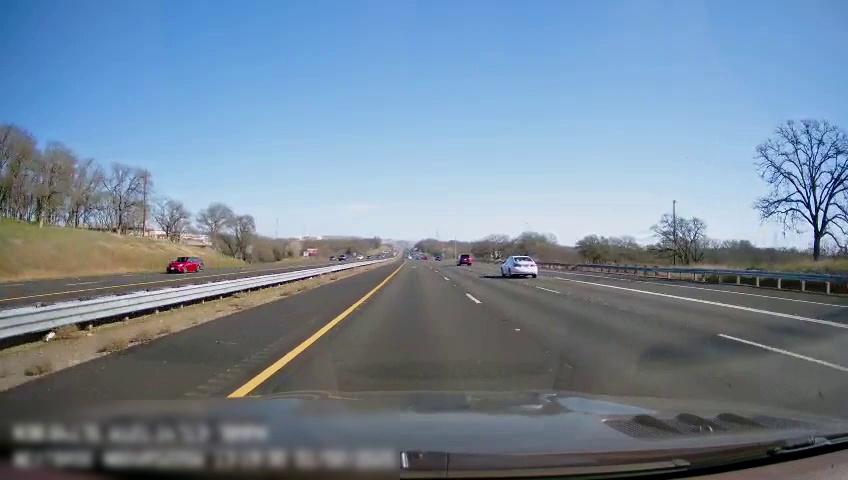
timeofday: Day
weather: Sunny
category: Drivable Space
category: Drivable Space
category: Vehicles | SUV
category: Vehicles | Car
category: Vehicles | Car
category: Vehicles | Car
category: Lanes | Opposite Lane
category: Lanes | Opposite Lane
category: Lanes | Current Lane
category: Lanes | Current Lane
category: Lanes | Alternate Lane
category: Lanes | Alternate Lane
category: Lanes | Alternate Lane